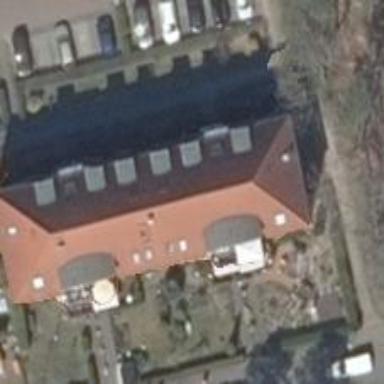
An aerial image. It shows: Half-hipped roof on apartment building.